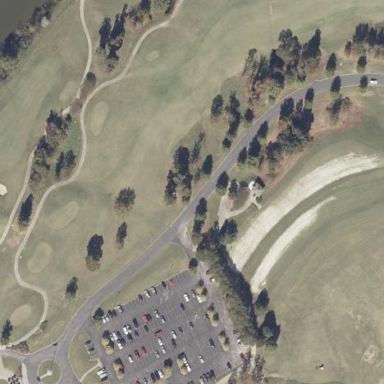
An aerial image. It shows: Golf tee on grassy land.